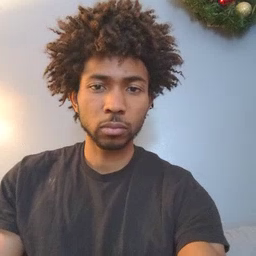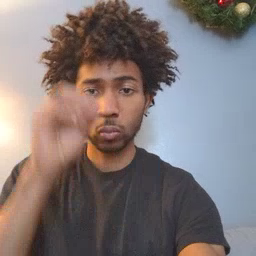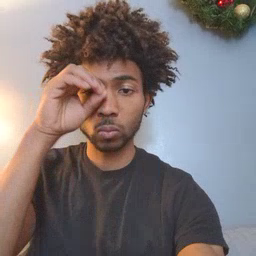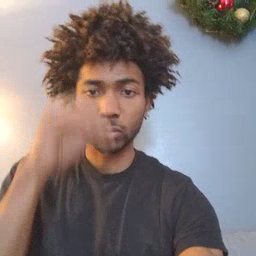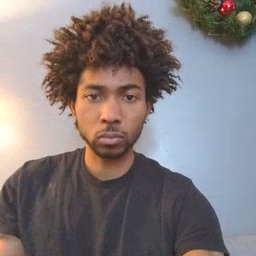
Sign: owl